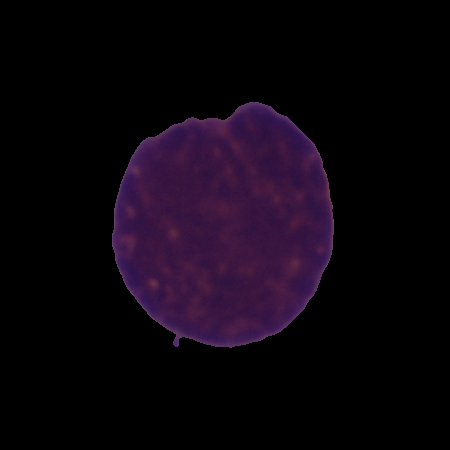
Label: cancer